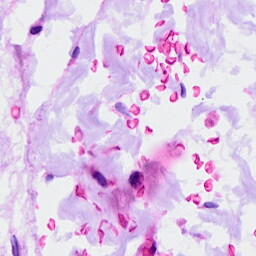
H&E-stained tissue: Ovarian